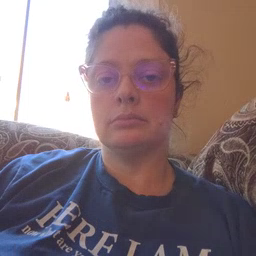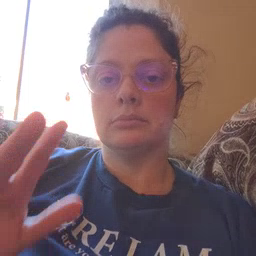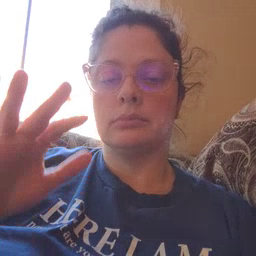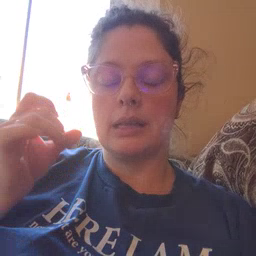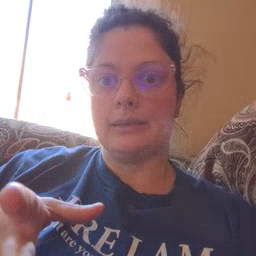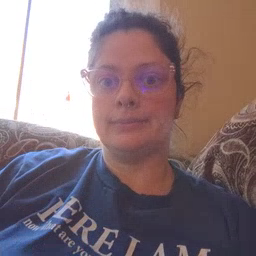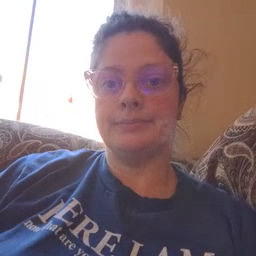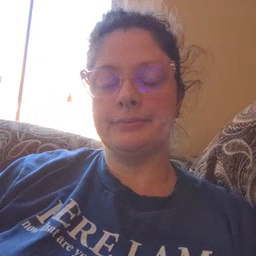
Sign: hate